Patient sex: F
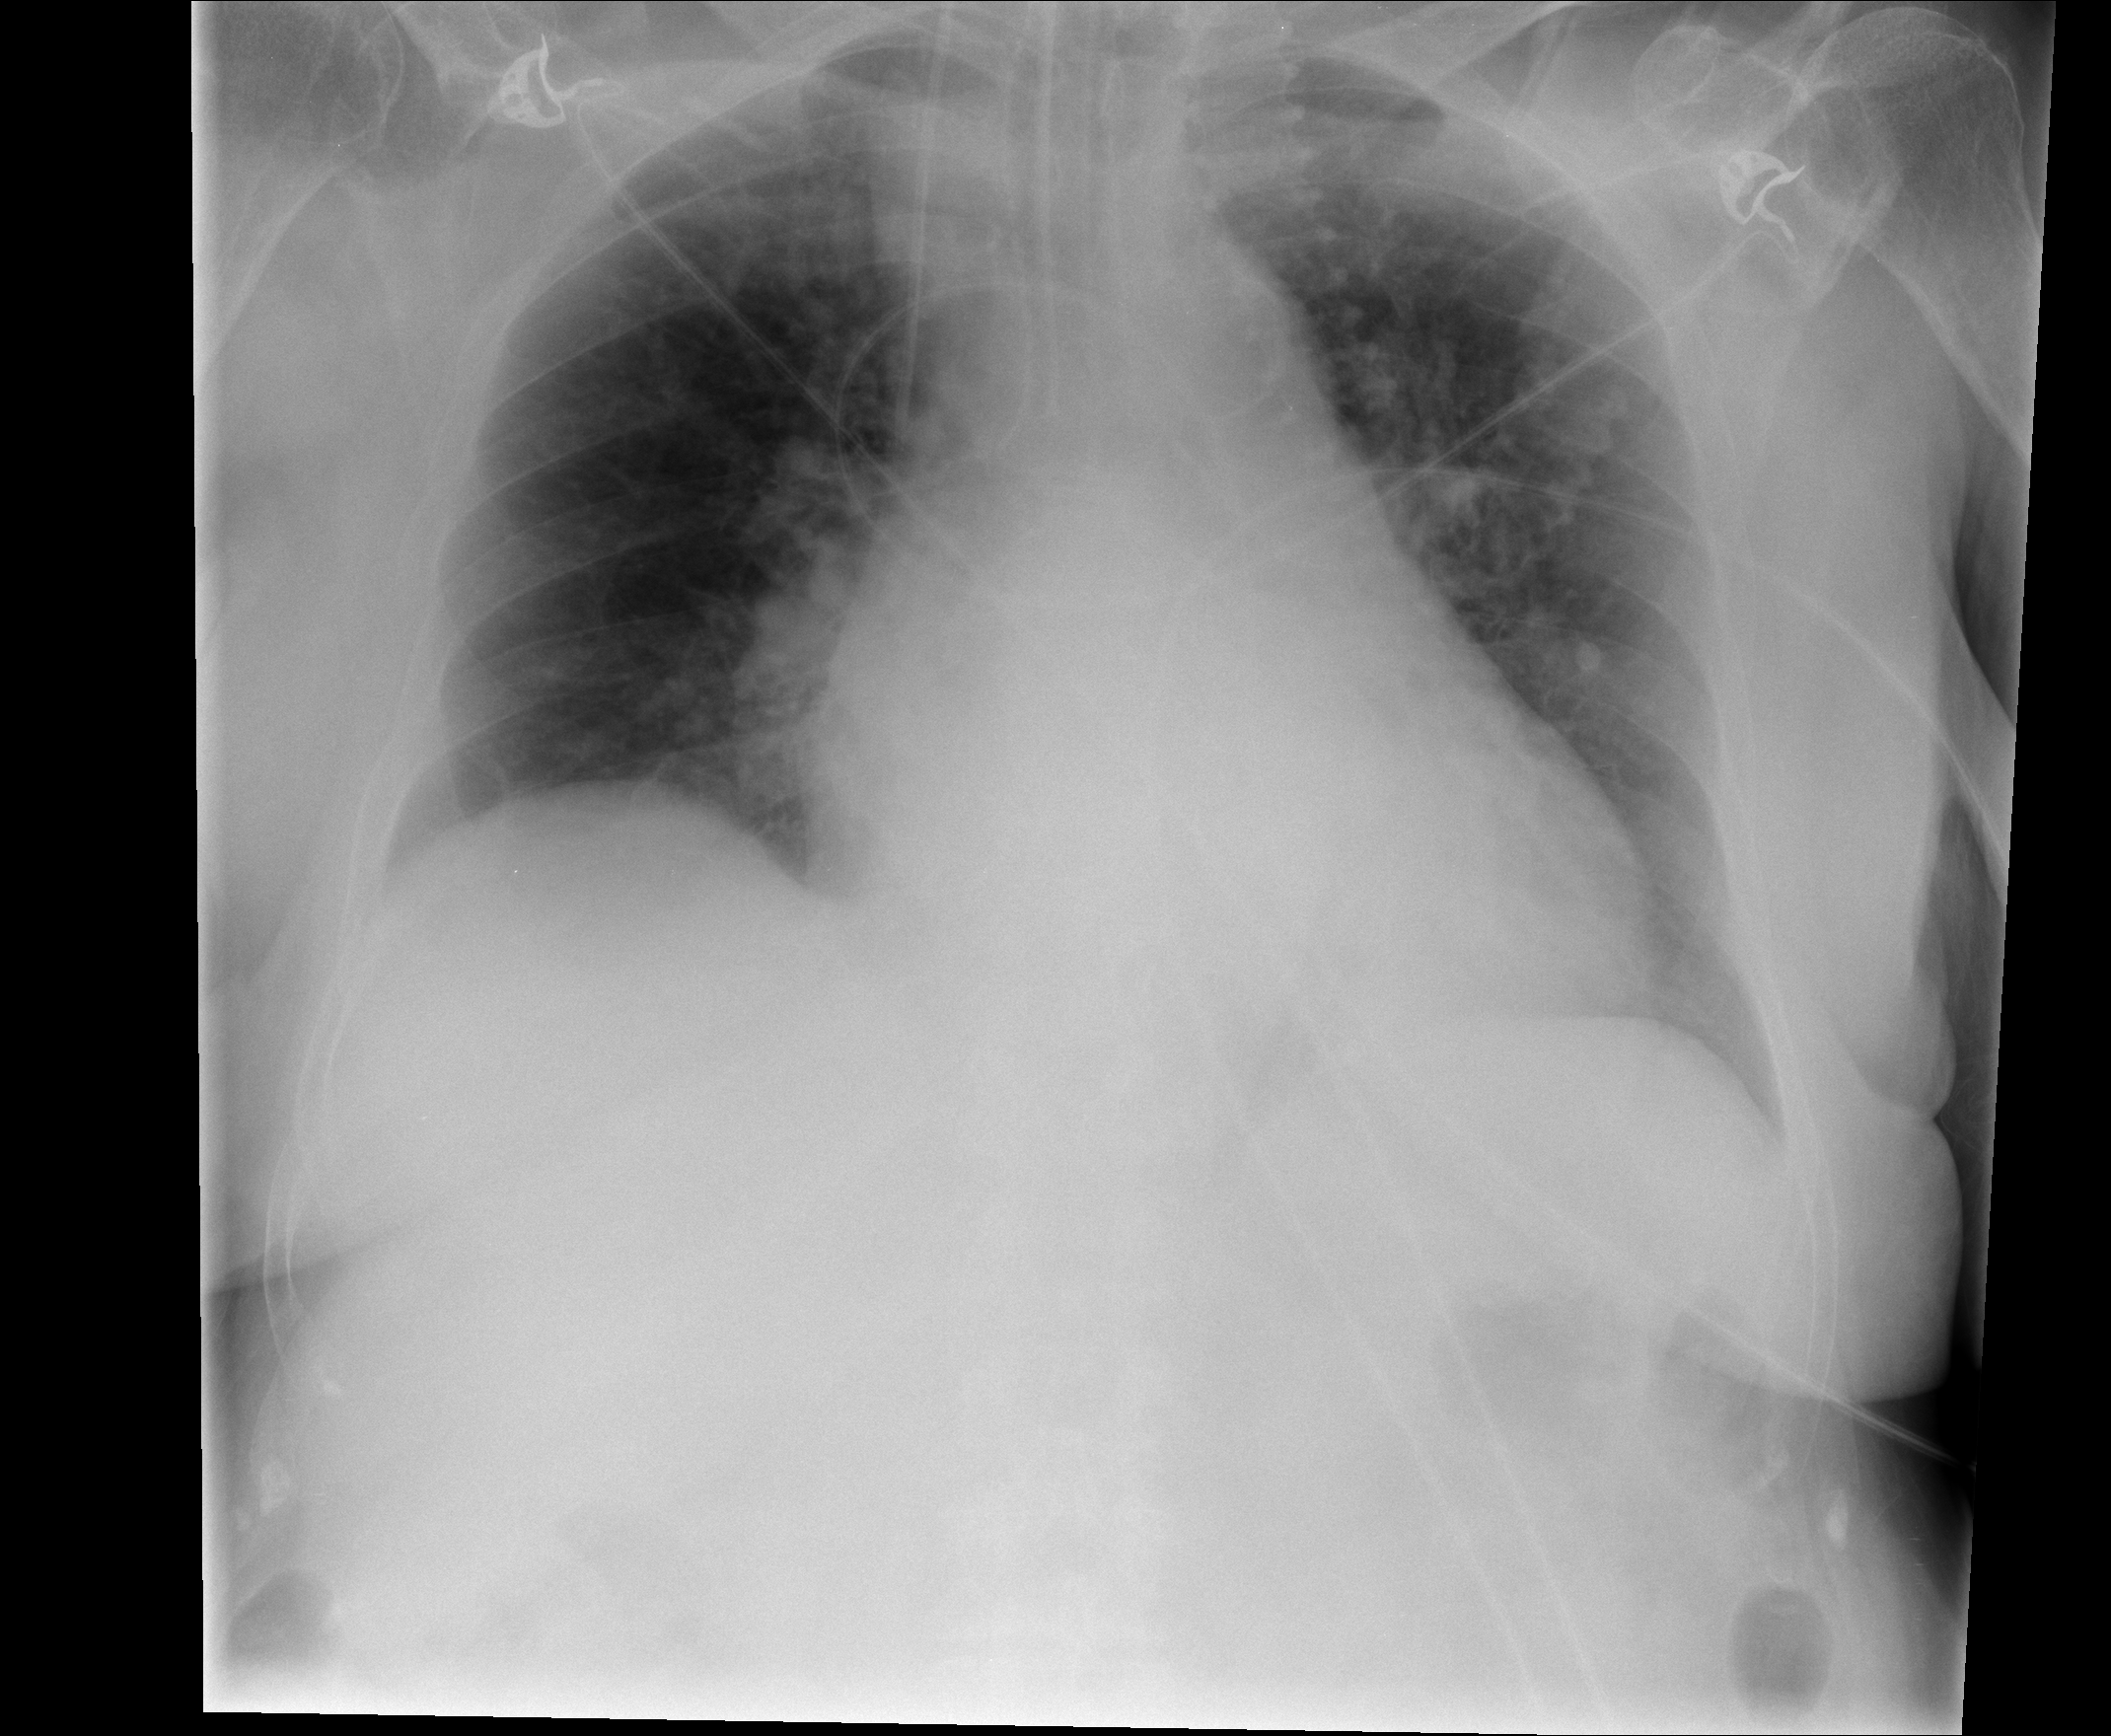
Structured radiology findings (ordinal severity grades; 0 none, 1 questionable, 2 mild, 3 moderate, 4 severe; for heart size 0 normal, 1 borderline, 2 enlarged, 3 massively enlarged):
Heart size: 2
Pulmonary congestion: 2
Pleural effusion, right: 0
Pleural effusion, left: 2
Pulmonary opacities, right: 0
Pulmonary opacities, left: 0
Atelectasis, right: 2
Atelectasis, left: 2